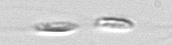
Label: Dinobryon